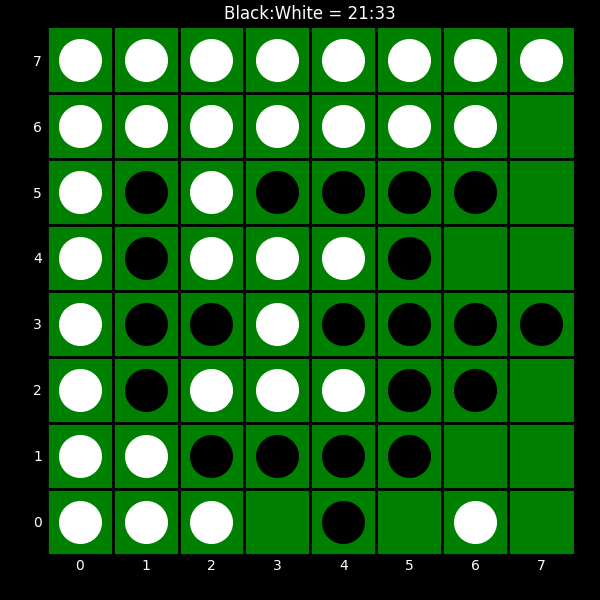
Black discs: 21
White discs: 33